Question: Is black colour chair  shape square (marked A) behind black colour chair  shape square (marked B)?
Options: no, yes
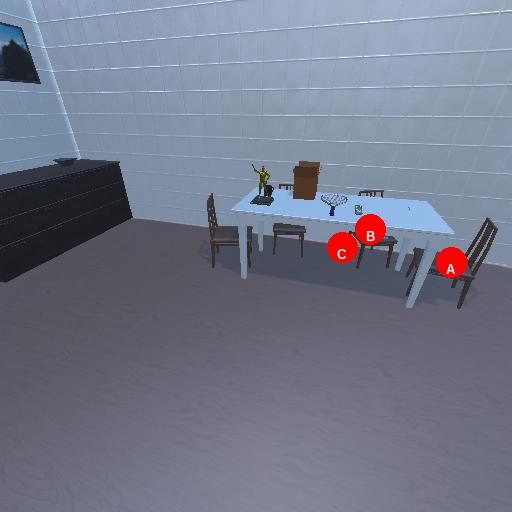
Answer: no